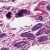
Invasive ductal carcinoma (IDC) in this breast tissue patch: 0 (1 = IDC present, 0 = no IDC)